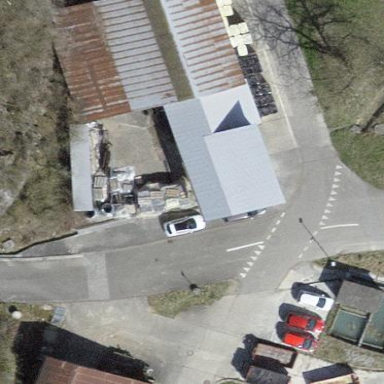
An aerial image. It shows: Building with tile roof.